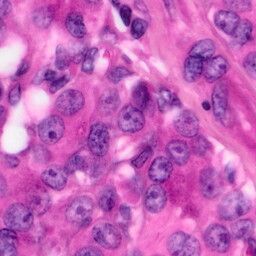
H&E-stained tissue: Pancreatic